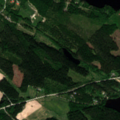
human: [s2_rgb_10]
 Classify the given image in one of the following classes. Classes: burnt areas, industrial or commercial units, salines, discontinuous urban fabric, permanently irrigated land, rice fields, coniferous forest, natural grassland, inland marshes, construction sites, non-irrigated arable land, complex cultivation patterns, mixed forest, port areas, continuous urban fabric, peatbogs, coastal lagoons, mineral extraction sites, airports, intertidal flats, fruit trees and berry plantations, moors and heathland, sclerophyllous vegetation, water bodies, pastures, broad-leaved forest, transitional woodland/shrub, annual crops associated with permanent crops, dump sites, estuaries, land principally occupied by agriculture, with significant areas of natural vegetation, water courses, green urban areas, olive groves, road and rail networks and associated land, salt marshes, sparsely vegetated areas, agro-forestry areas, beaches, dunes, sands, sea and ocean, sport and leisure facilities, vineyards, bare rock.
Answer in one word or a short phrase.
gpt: non-irrigated arable land, broad-leaved forest, coniferous forest, mixed forest, transitional woodland/shrub, water bodies